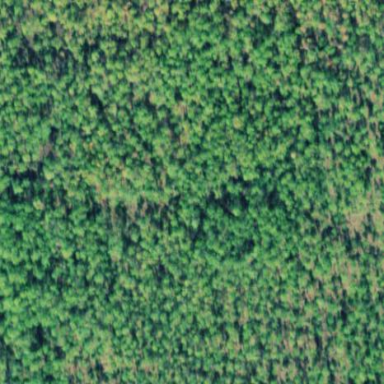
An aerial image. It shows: Needle-leaved woodland.